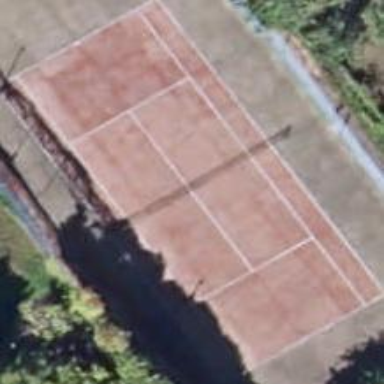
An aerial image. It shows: Tennis court on pitch.